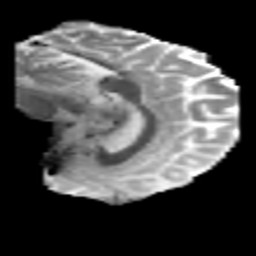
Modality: MD
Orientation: sagittal
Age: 33
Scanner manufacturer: philips
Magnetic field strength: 3 T
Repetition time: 8.595 s
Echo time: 0.1273 s